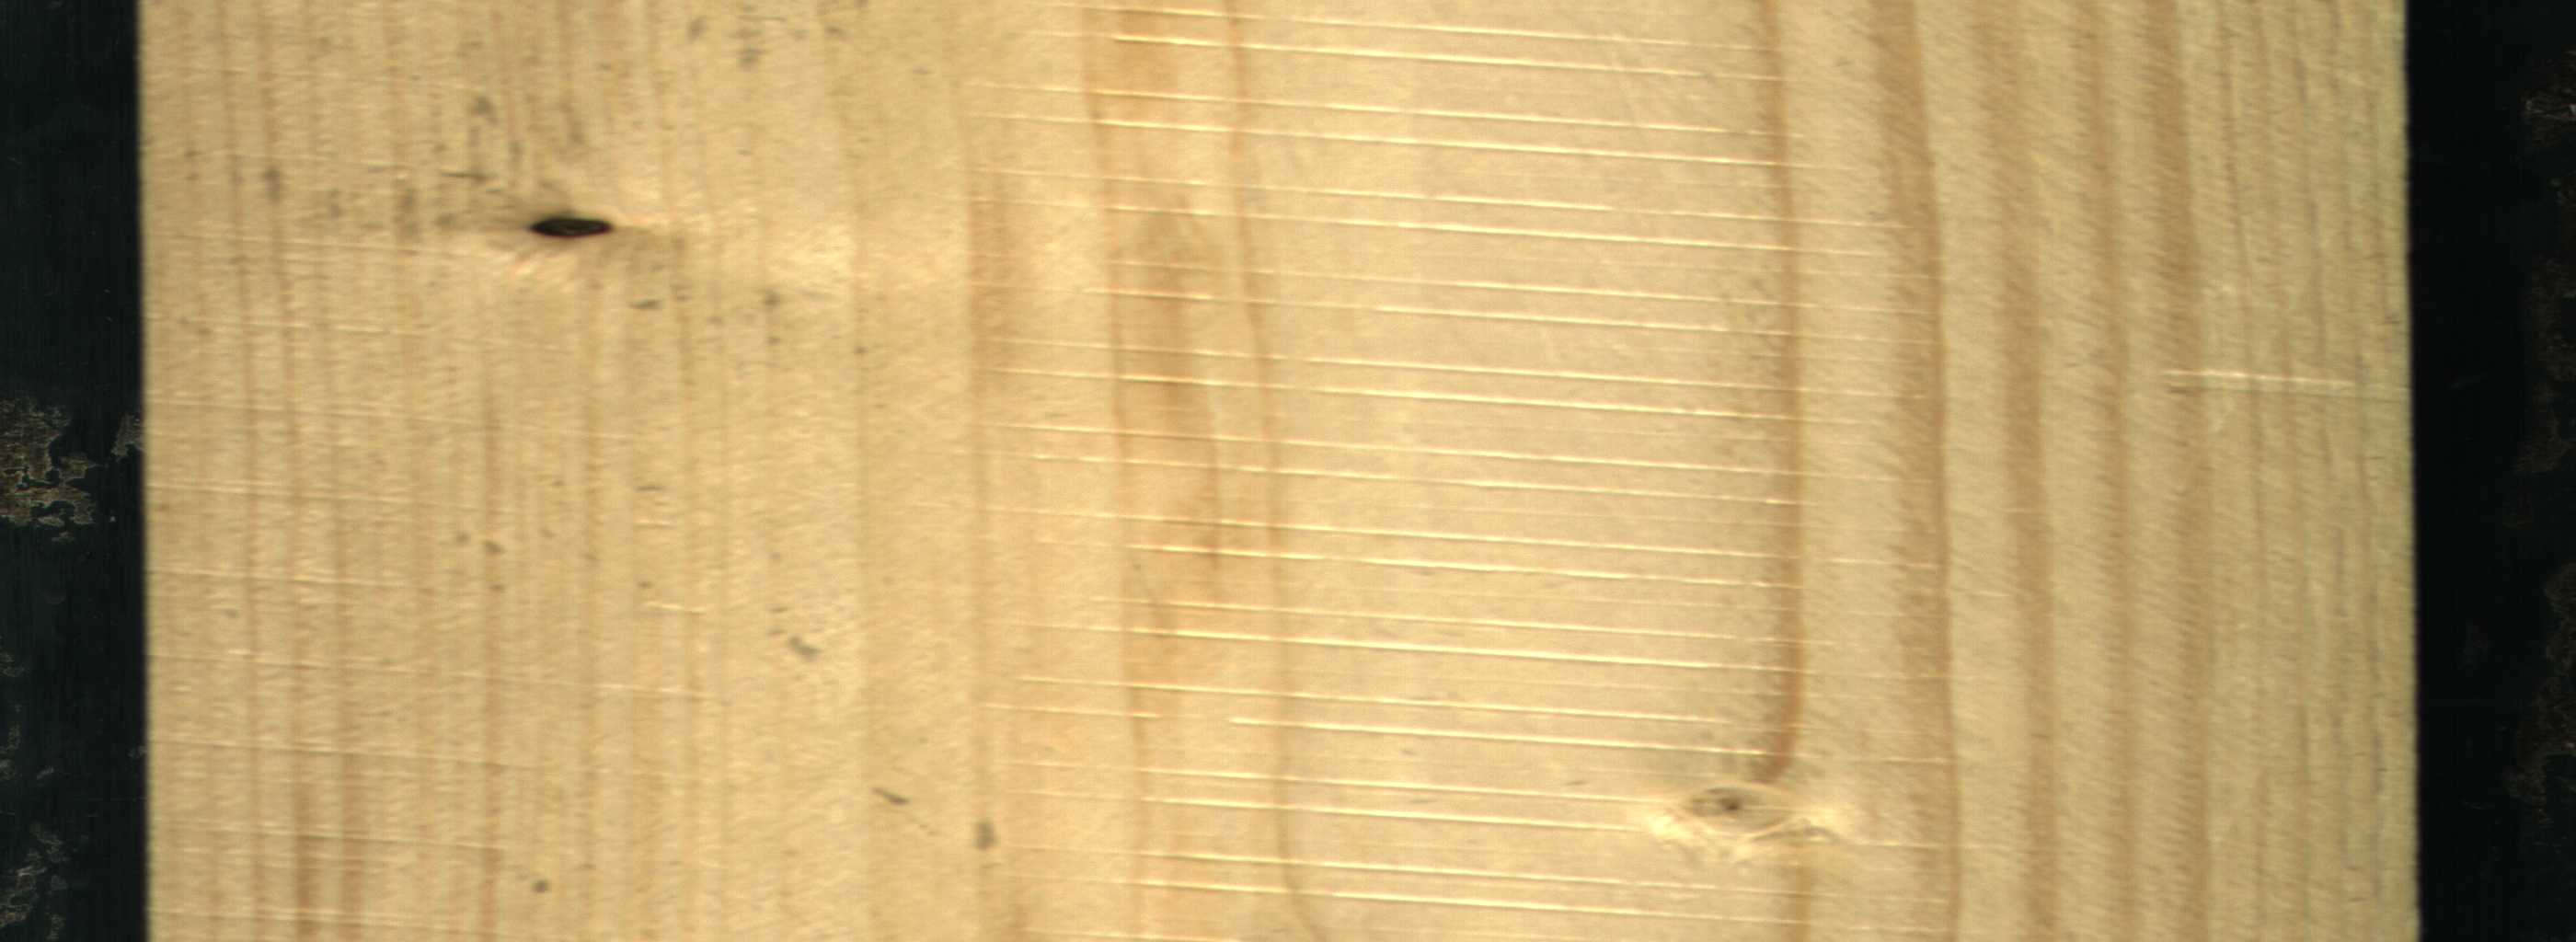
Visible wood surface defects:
Dead_Knot
Live_Knot